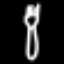
Label: fork